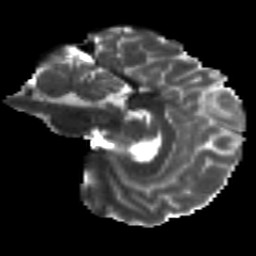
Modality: T2w
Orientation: sagittal
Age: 22
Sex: male
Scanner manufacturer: siemens
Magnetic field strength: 3 T
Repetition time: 8.8 s
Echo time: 0.085 s